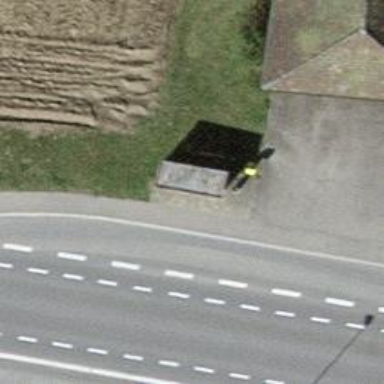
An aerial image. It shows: Bus stop with shelter. It is platform for public transport.